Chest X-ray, PA view. Patient: 55 years old, sex F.
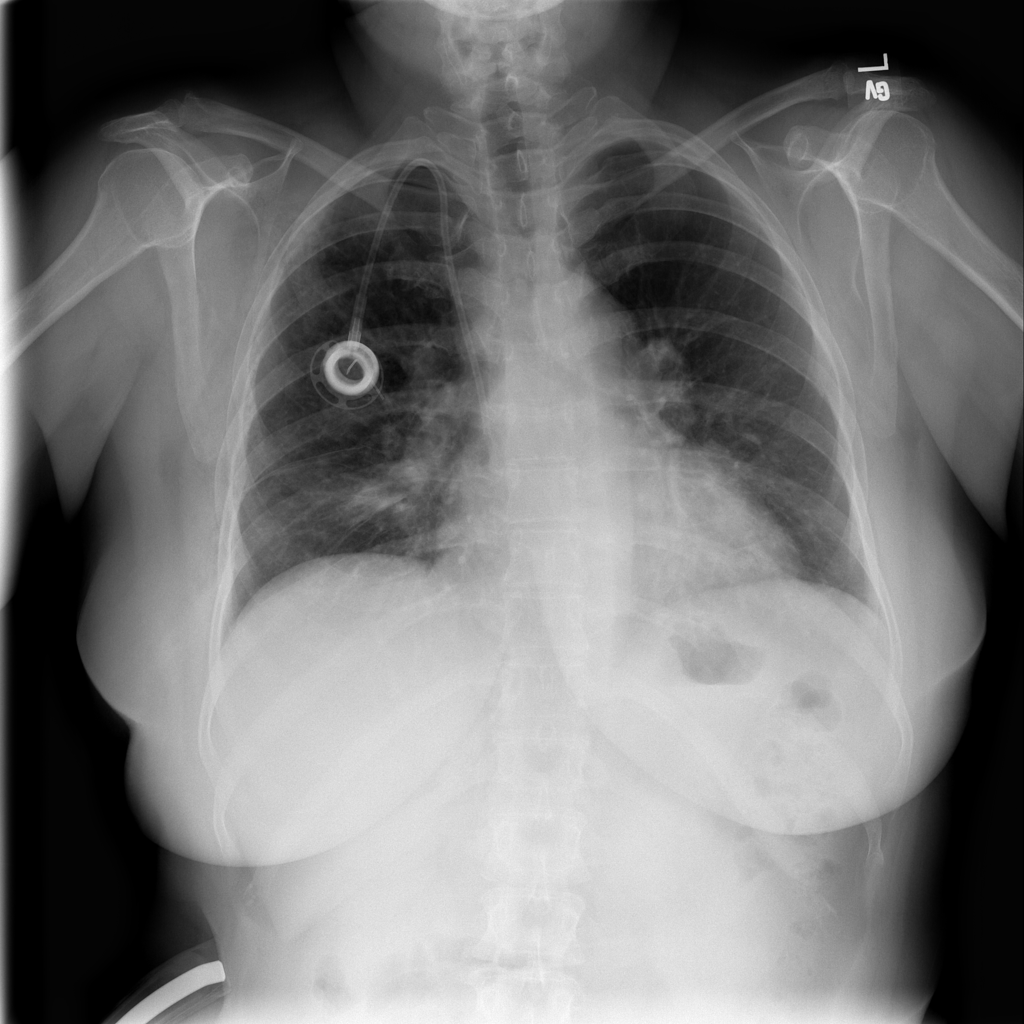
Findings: Infiltration, Pneumothorax